Lunar surface albedo tile
Center latitude: 3.573
Center longitude: -3.58
Resolution (meters per pixel, mean): 210.45
Tile area (km^2): 46441.37
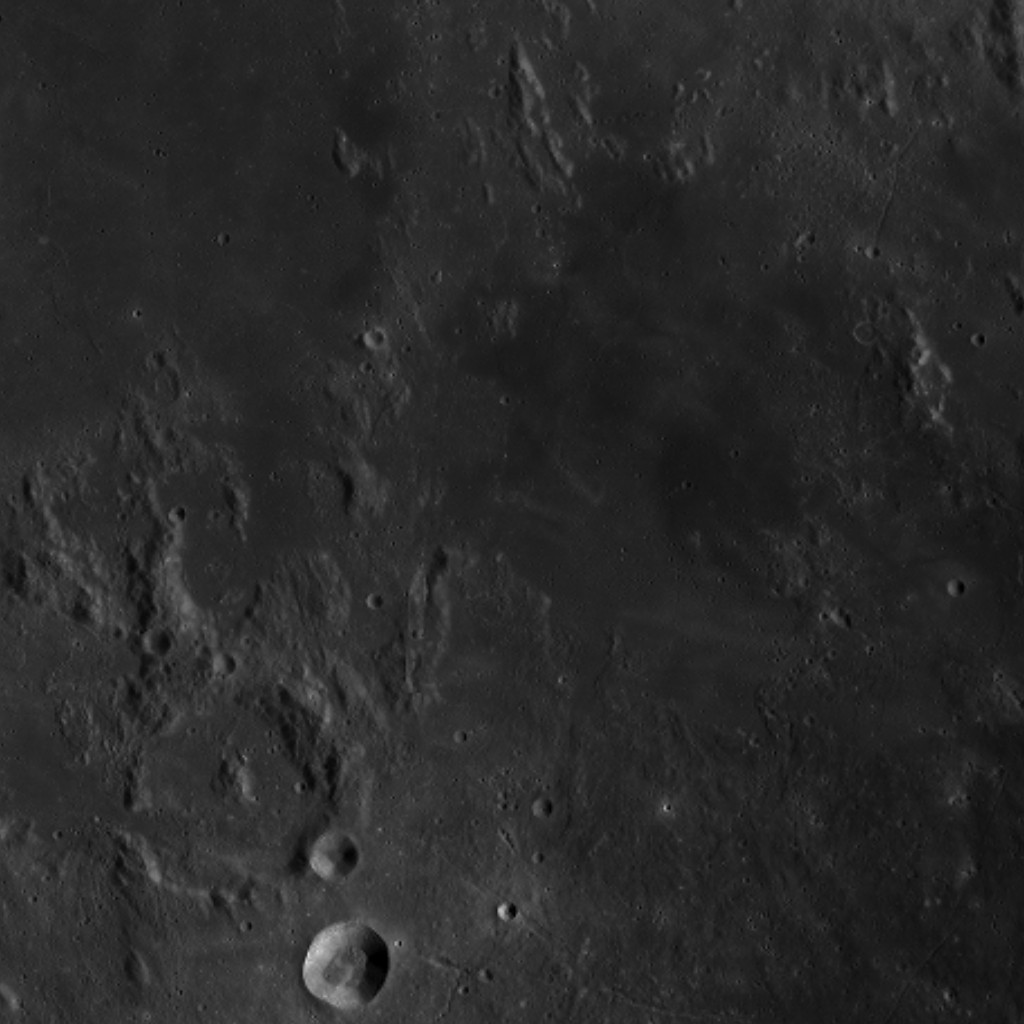